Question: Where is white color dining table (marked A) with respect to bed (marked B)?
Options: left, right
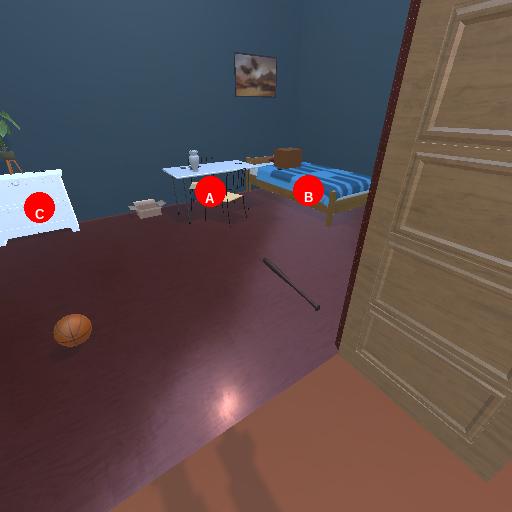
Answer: left